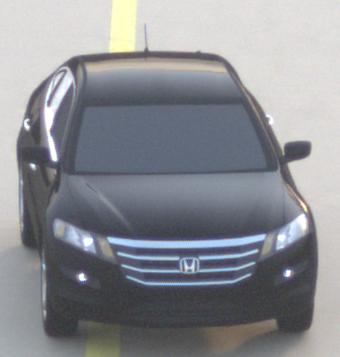
Make: Honda
Model: Crosstour
Detailed model: -
Model produced from: 2009
Model produced until: 2012
Doors: 4
Color: black
Road condition: dry road
Daytime: sunrise or sunset
Contrast: low contrast